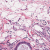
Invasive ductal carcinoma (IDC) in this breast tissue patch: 0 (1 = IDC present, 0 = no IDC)